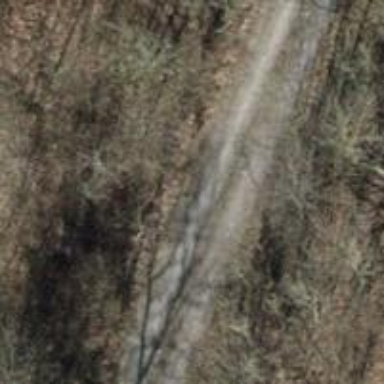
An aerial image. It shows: Track with grade 3 pebblestone surface.